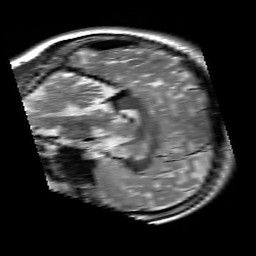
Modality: T2w
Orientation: sagittal
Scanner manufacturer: siemens
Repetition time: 3.9 s
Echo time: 0.076 s